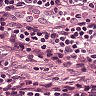
Metastatic tissue present: no